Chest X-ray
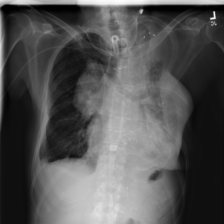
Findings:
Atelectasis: negative
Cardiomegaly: negative
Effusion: negative
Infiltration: negative
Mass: negative
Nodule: negative
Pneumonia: negative
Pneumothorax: negative
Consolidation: negative
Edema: negative
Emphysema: negative
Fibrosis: negative
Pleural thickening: negative
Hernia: negative